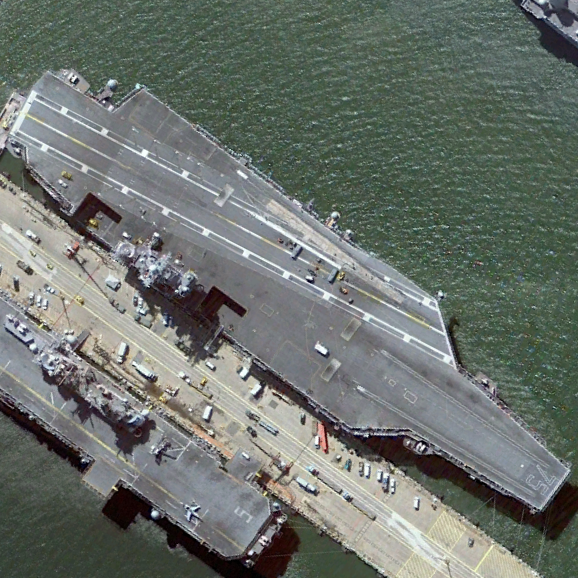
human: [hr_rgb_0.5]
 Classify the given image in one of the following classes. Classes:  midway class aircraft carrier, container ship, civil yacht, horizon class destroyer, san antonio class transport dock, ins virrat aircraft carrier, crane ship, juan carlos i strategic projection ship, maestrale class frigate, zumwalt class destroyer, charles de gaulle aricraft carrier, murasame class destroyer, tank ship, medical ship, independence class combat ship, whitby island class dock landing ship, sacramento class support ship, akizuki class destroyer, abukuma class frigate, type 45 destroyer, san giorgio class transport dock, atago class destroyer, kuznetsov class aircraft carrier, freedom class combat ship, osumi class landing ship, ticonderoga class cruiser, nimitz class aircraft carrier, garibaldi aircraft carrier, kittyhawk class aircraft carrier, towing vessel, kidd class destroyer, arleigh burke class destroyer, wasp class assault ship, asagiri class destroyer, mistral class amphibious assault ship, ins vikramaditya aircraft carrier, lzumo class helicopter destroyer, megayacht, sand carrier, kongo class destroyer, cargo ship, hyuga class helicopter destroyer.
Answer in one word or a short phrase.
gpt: Nimitz class aircraft carrier